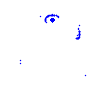
Particle: kaon